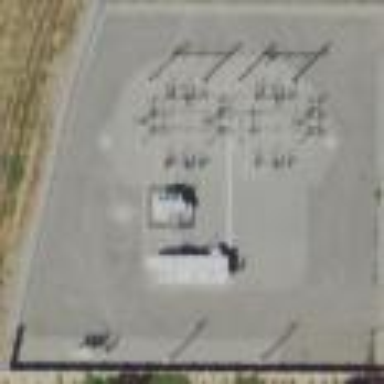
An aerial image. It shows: Power substation.